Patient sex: F
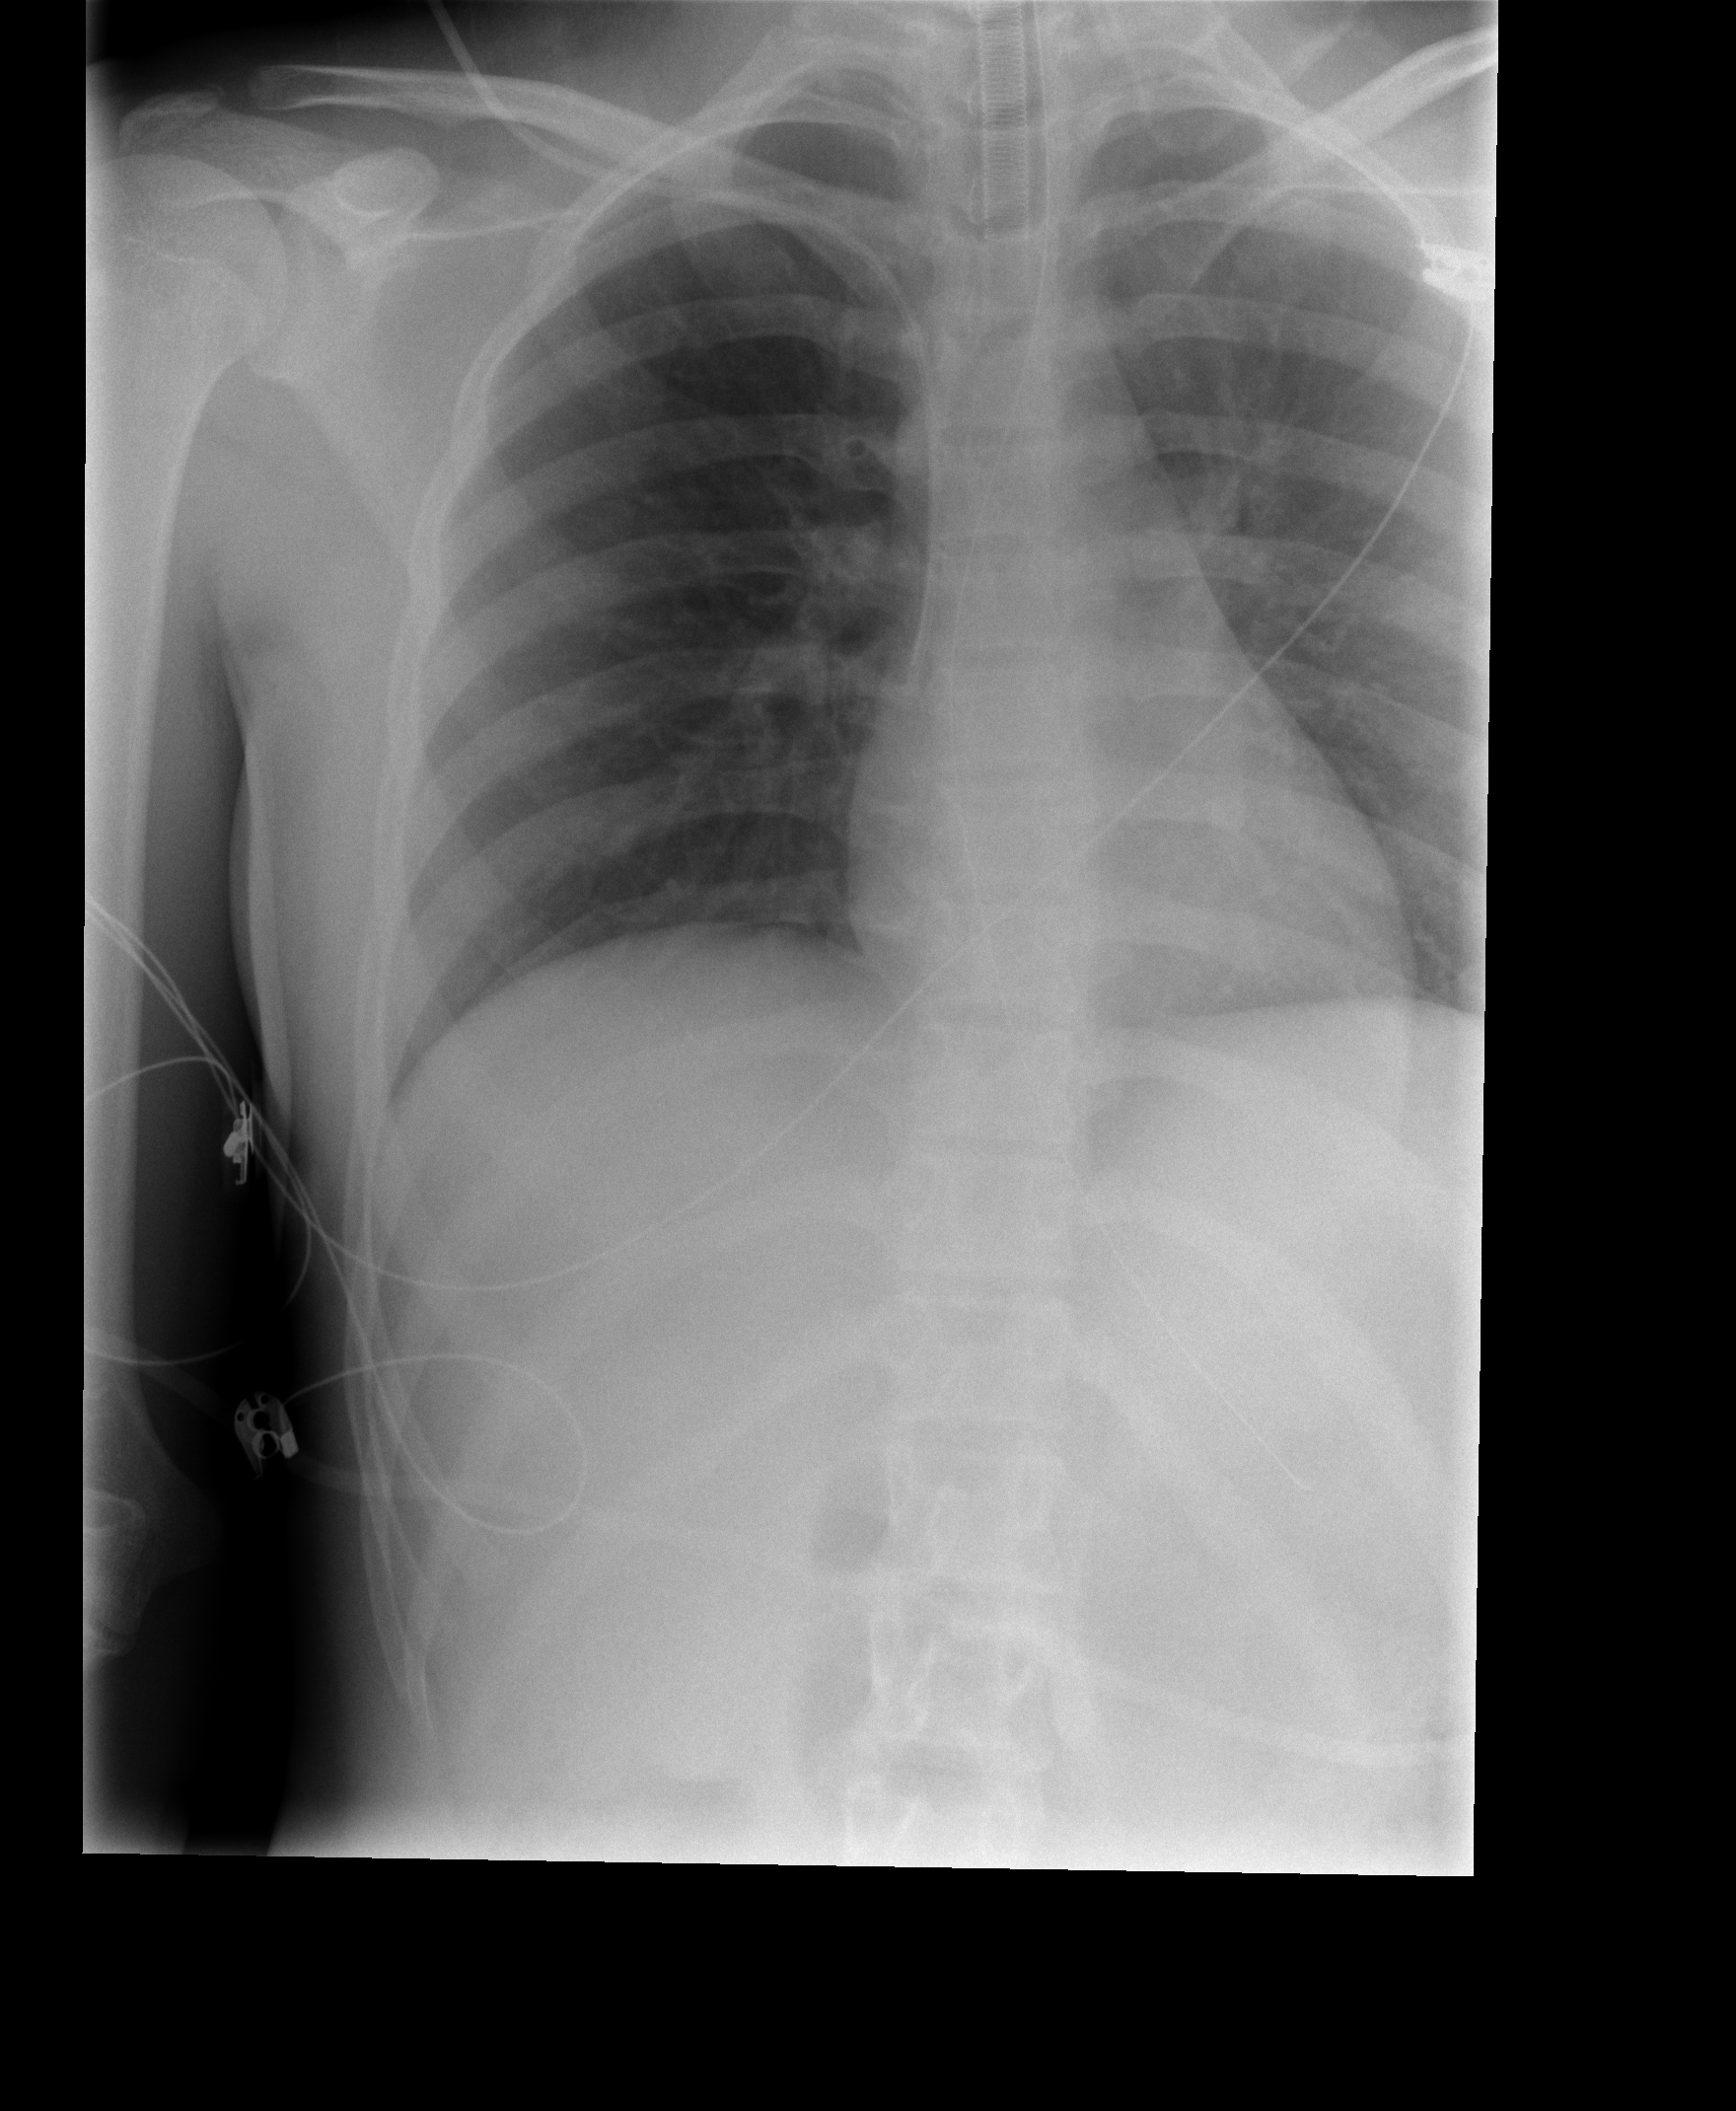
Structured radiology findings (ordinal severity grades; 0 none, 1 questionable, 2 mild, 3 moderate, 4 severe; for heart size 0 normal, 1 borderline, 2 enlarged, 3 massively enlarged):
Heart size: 0
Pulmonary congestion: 0
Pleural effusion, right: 0
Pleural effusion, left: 0
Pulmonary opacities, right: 0
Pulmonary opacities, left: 0
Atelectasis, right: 2
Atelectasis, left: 2